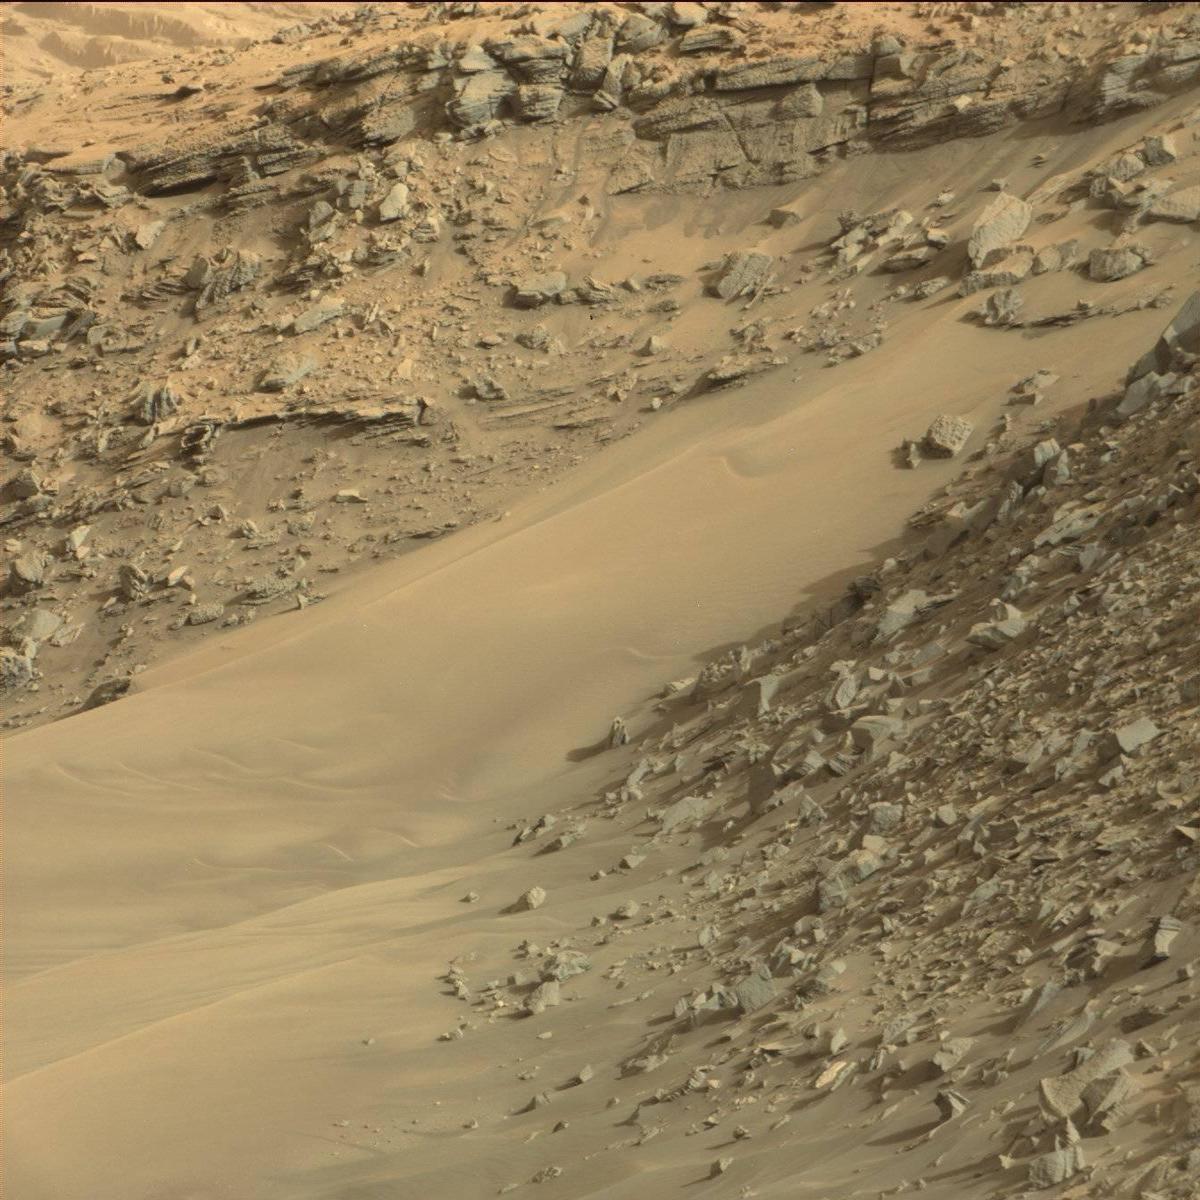
Terrain classes present: Bedrock, Rock, Sand / Soil